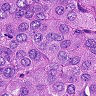
Metastatic tissue present: yes